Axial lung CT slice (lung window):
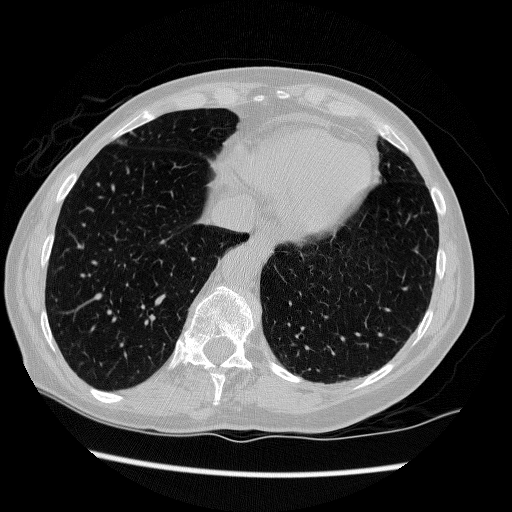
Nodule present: no